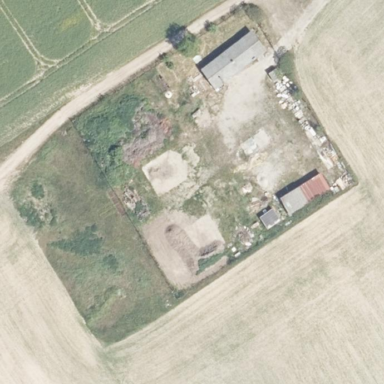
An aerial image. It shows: Farmyard area.